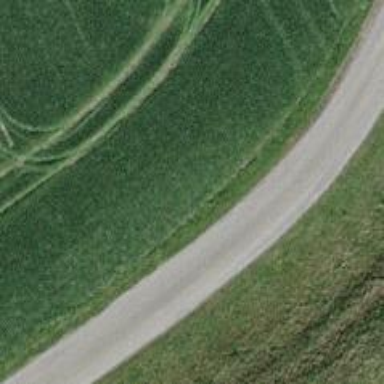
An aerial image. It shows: Well-maintained track road with grade 1 tracktype.